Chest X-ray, AP view. Patient: 49 years old, sex M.
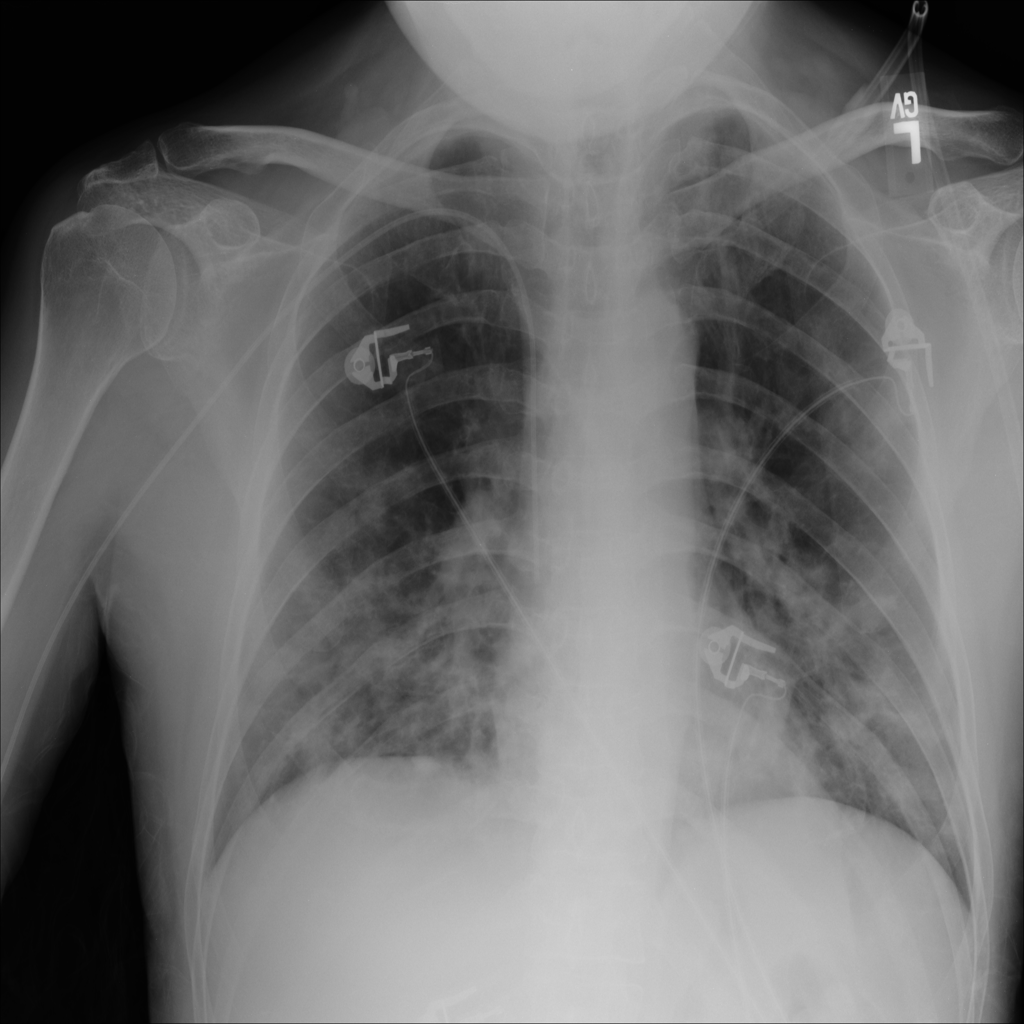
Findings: Infiltration